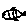
Label: fish